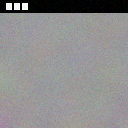
Screen state: on